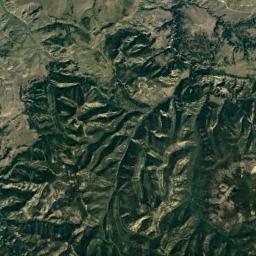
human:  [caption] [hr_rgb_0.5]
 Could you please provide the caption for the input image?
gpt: The mountains are covered with yellow dirt .

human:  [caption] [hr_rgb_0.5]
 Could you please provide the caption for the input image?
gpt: There is not the even mountain .

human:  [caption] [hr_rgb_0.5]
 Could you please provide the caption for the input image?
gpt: The folded mountain consists of a number of ridges and valleys and is covered with dense vegetation .

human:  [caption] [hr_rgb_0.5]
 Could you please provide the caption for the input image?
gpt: The mountain is consist of half of green plants and half of bare land .

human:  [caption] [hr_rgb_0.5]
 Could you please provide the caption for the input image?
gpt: There are many ridges on the green mountain .